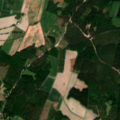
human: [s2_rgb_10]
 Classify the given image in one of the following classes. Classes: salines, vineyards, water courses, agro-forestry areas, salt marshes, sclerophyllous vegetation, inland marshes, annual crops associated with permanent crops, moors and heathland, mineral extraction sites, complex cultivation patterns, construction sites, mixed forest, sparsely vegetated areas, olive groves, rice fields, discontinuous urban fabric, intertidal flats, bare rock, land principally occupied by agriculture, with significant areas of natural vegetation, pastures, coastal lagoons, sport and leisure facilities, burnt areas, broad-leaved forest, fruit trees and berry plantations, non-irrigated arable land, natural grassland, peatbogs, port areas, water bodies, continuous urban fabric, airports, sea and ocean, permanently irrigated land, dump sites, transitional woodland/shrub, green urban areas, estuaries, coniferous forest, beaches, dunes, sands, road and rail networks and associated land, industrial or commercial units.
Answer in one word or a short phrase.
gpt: non-irrigated arable land, coniferous forest, mixed forest